Question: When sharing some links on facebook(either programatically or manually), javascript code is being shown in the post.
Thus my question is more related to how to fix my website, so that, when posting link to facebook, javascript code doesn't show in the facebook post.
Forexample try posting this link:
<URL>
You'l see javascript code(which is present on the shared page) in the facebook post.

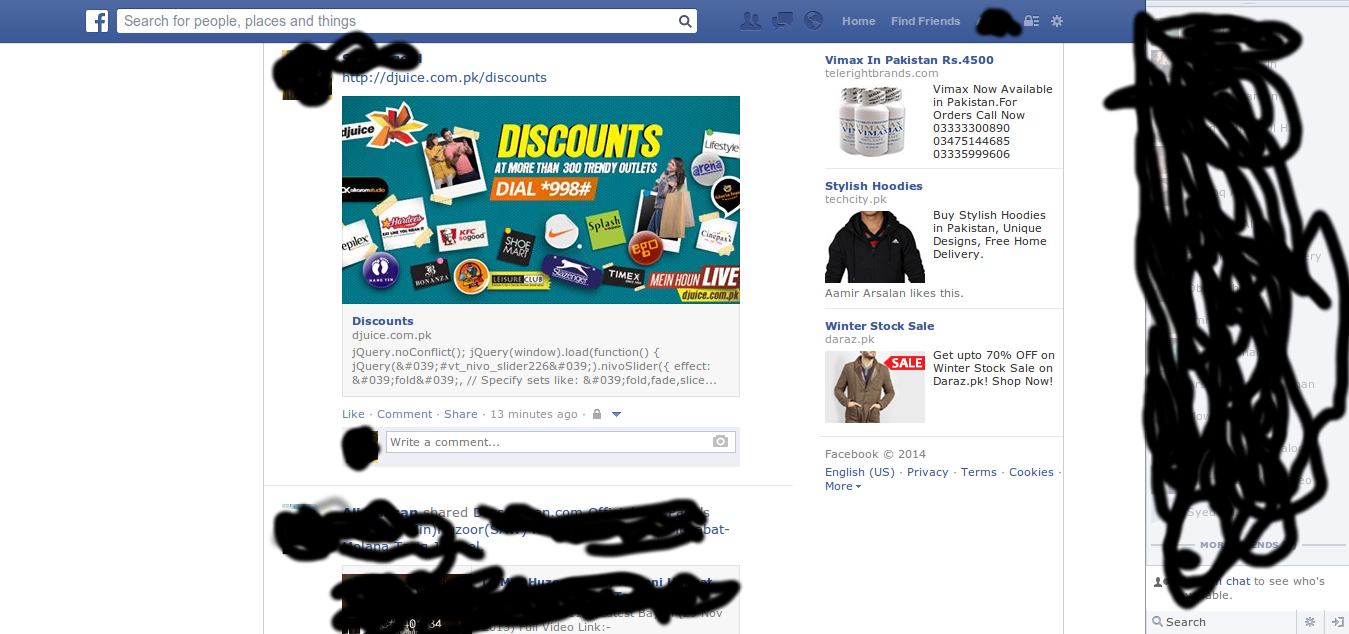
Answer: You are should set 'description' param for sharing button. For example:
'''
FB.ui(
{
method: 'feed',
name: 'The Facebook SDK for Javascript',
caption: 'Bringing Facebook to the desktop and mobile web',
description: (
'A small JavaScript library that allows you to harness ' +
'the power of Facebook, bringing the user's identity, ' +
'social graph and distribution power to your site.'
),
link: 'https://developers.facebook.com/docs/reference/javascript/',
picture: 'http://www.fbrell.com/public/f8.jpg'
},
function(response) {
if (response && response.post_id) {
alert('Post was published.');
} else {
alert('Post was not published.');
}
}
);
'''